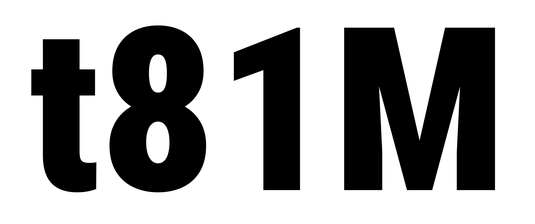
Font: Roboto_Condensed_Black